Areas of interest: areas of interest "Tianjin Nankai Safety Technology Training School"
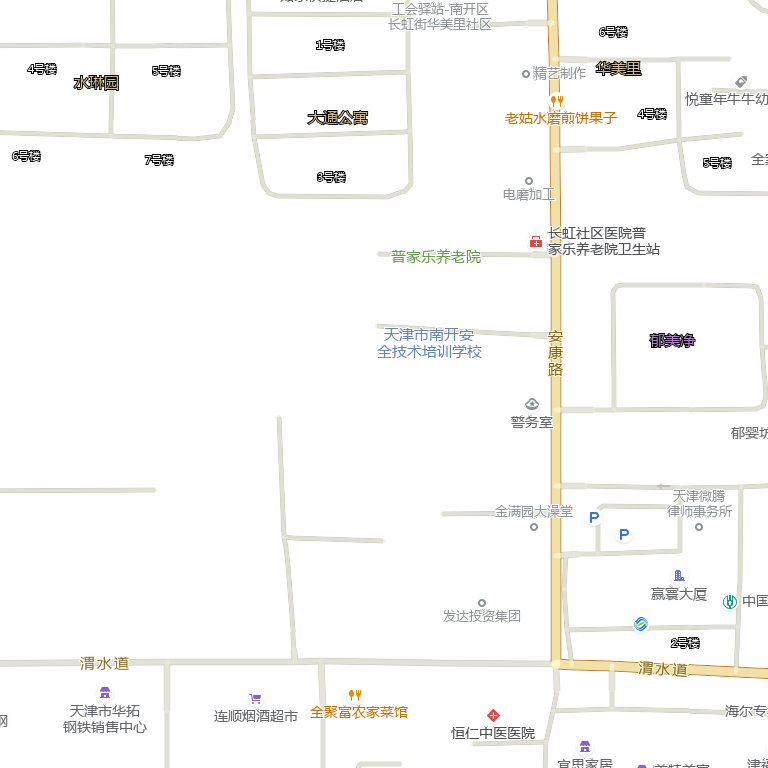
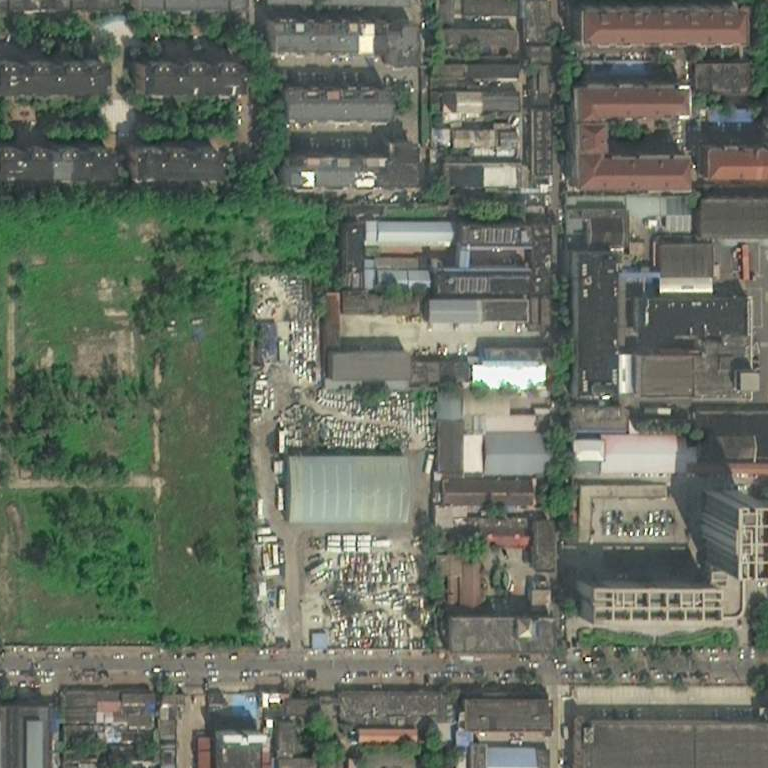